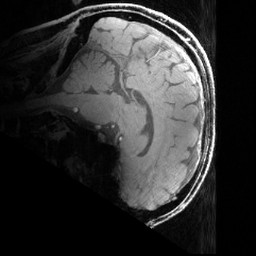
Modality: T1w
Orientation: sagittal
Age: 50
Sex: male
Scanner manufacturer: siemens
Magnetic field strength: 7 T
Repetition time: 4.3 s
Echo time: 0.00227 s